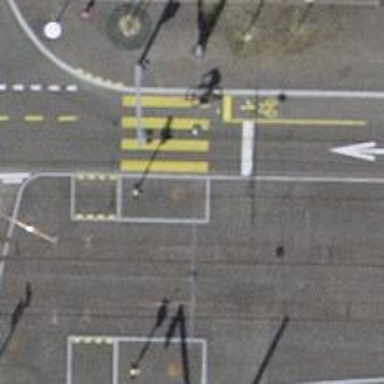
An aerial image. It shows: Road crossing with traffic signals and zebra markings.